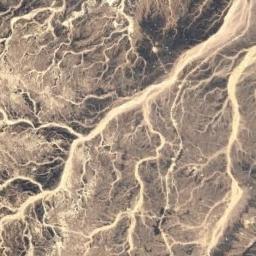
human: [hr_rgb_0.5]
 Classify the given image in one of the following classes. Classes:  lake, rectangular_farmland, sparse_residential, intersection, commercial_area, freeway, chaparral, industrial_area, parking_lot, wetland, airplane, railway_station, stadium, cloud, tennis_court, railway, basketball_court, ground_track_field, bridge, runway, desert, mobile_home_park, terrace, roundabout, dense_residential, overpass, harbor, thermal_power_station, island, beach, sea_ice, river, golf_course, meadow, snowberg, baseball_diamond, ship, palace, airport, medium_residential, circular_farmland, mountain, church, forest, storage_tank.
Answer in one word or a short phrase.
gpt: mountain